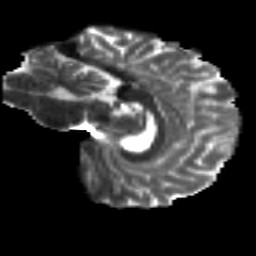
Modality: T2w
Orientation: sagittal
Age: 28
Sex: male
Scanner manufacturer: siemens
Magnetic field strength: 3 T
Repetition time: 8.8 s
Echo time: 0.085 s